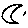
Label: moon